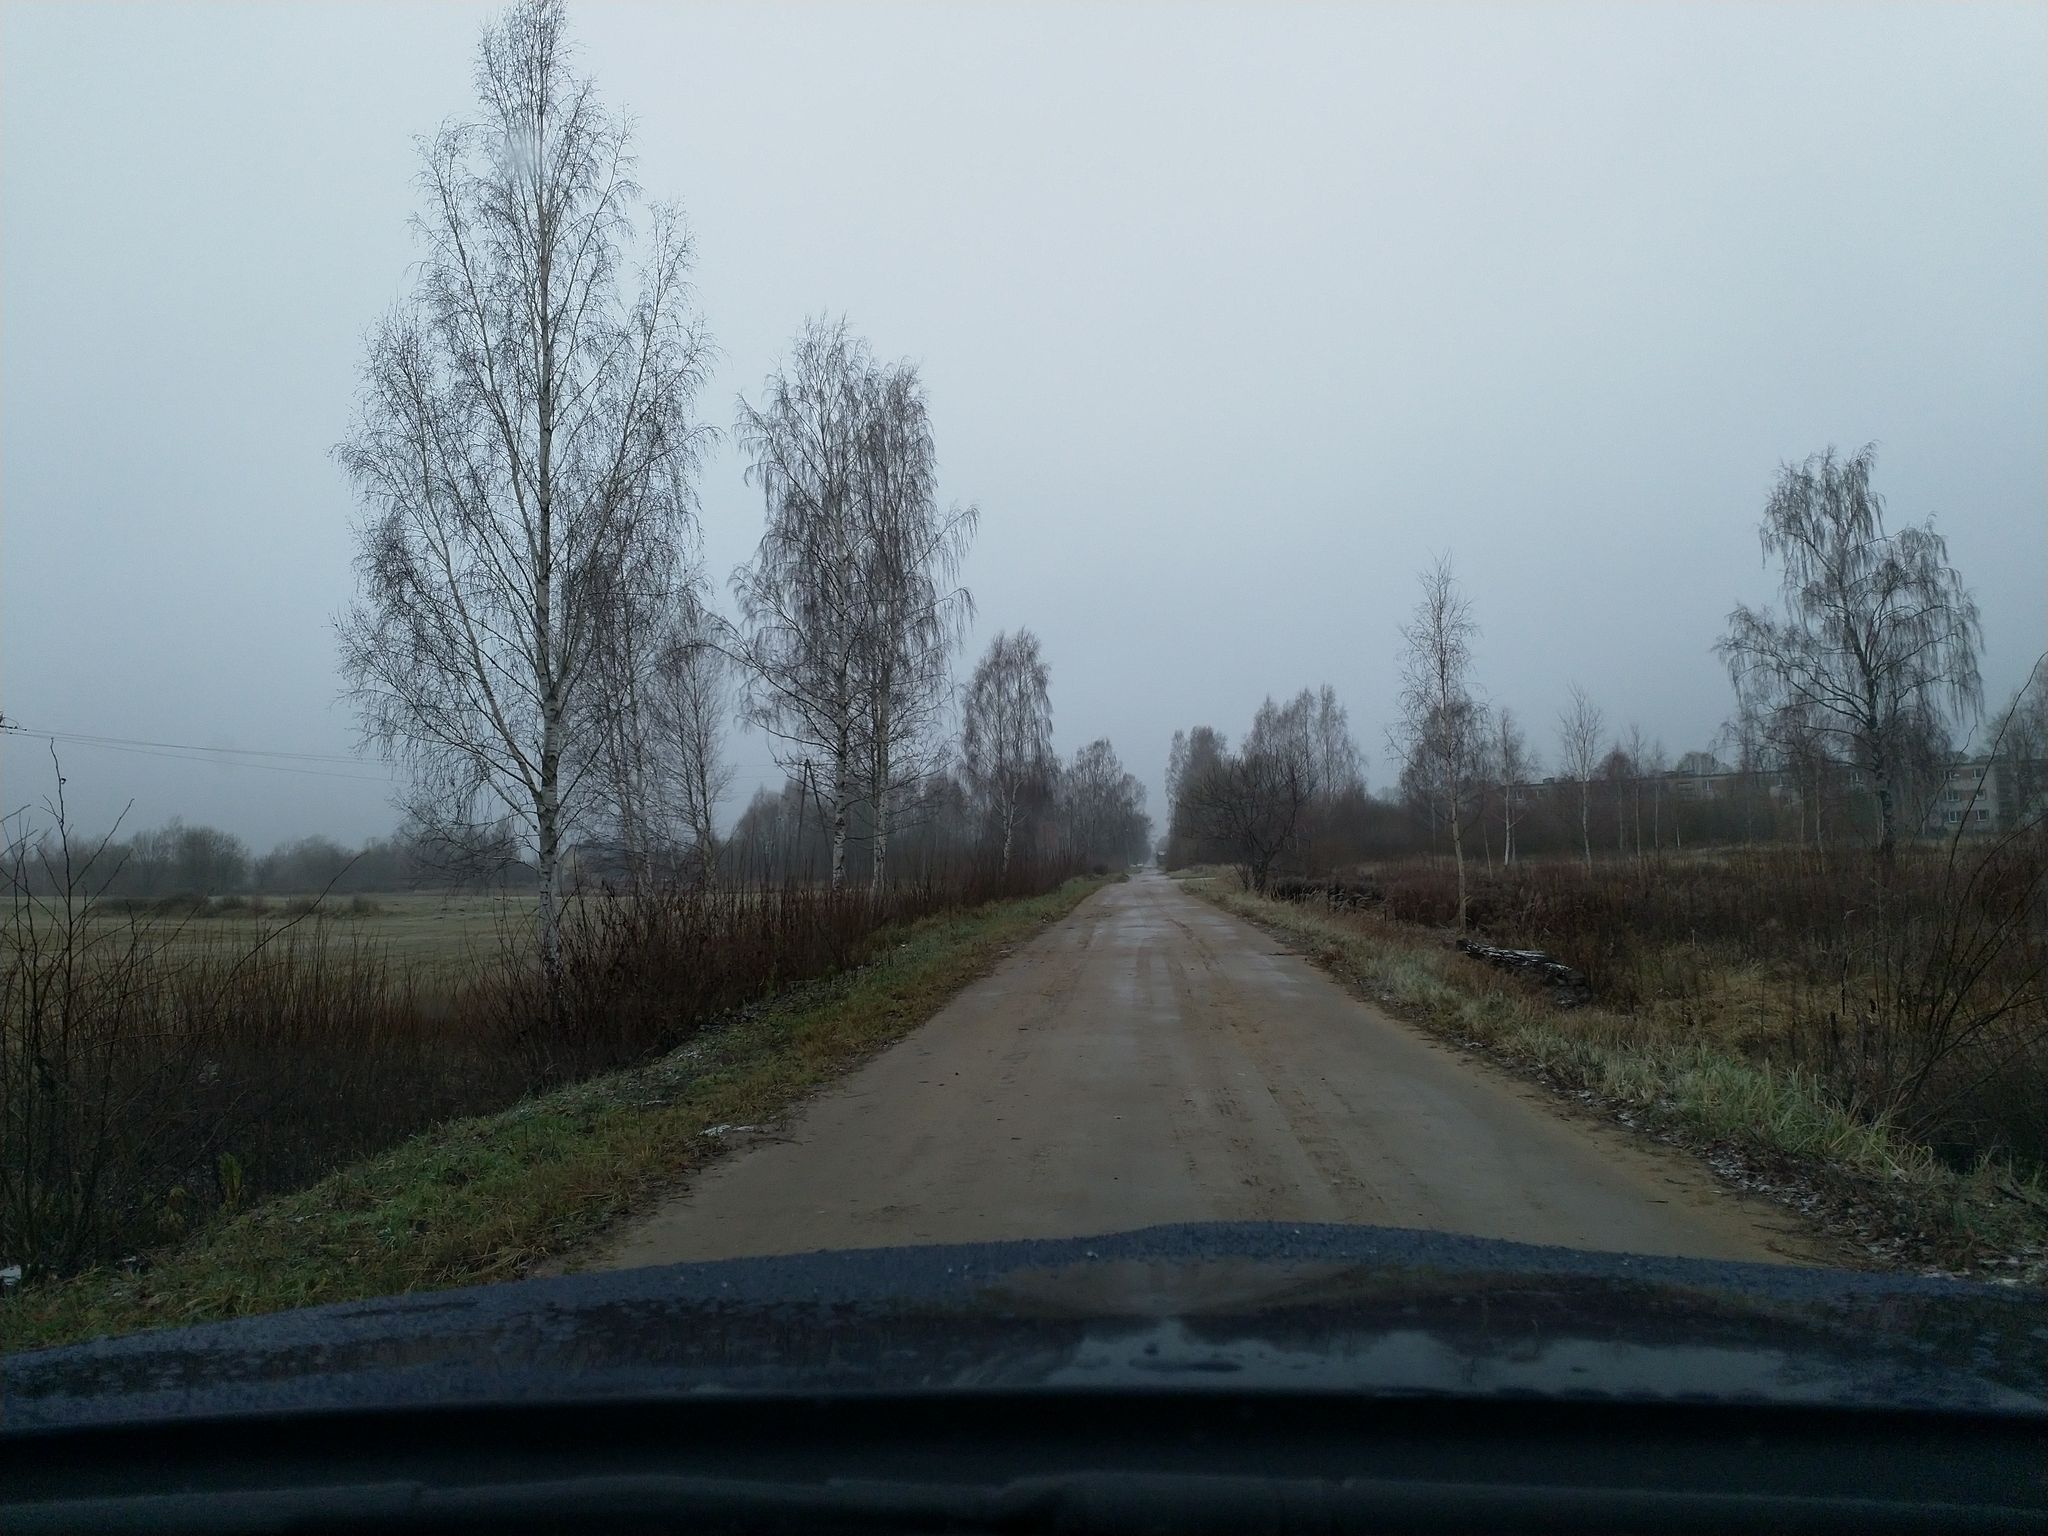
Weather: snowy
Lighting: dusk/dawn
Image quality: slightly poor
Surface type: driving surface
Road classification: residential
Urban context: rural cluster
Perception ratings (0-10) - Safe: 3.76, Lively: 1.67, Beautiful: 6.37, Boring: 5.78, Depressing: 3.84, Wealthy: 1.97